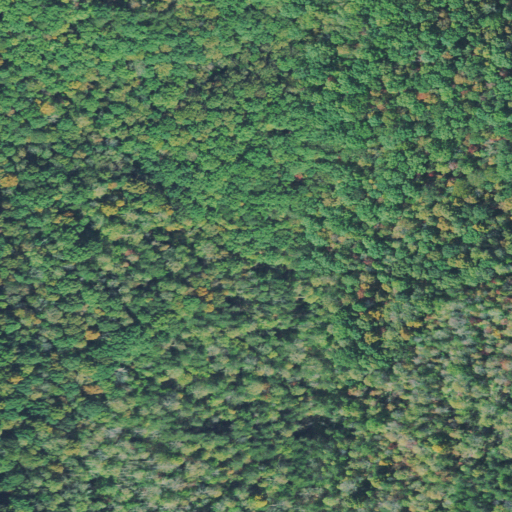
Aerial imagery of gap in Tennessee named Brown Gap containing deciduous forest, open development, and mixed forest